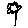
Label: flower